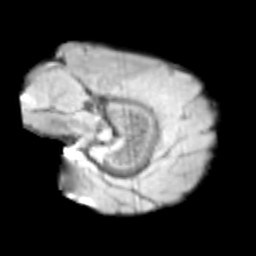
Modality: T2w
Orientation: sagittal
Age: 9
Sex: male
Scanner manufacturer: siemens
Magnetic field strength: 3 T
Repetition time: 3.8 s
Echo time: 0.07 s